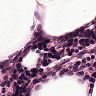
Metastatic tissue present: no